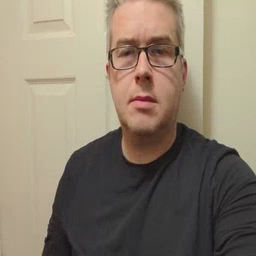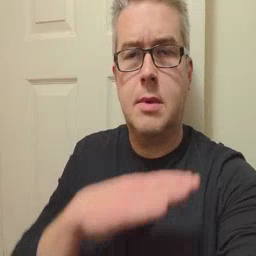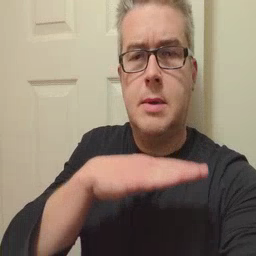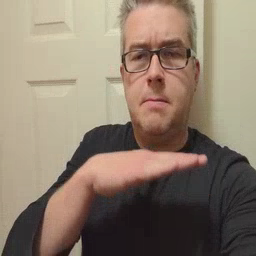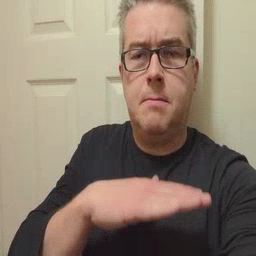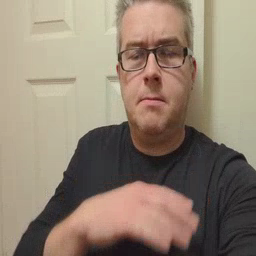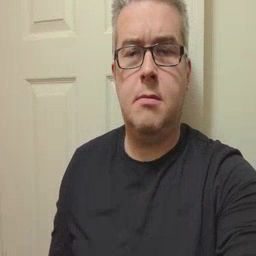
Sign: table